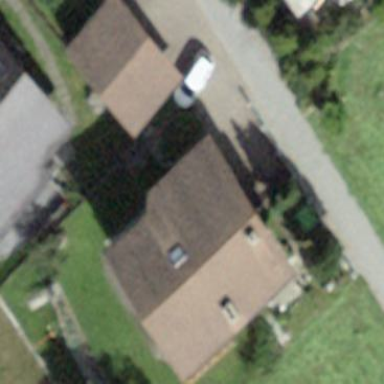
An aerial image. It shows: Simple house.